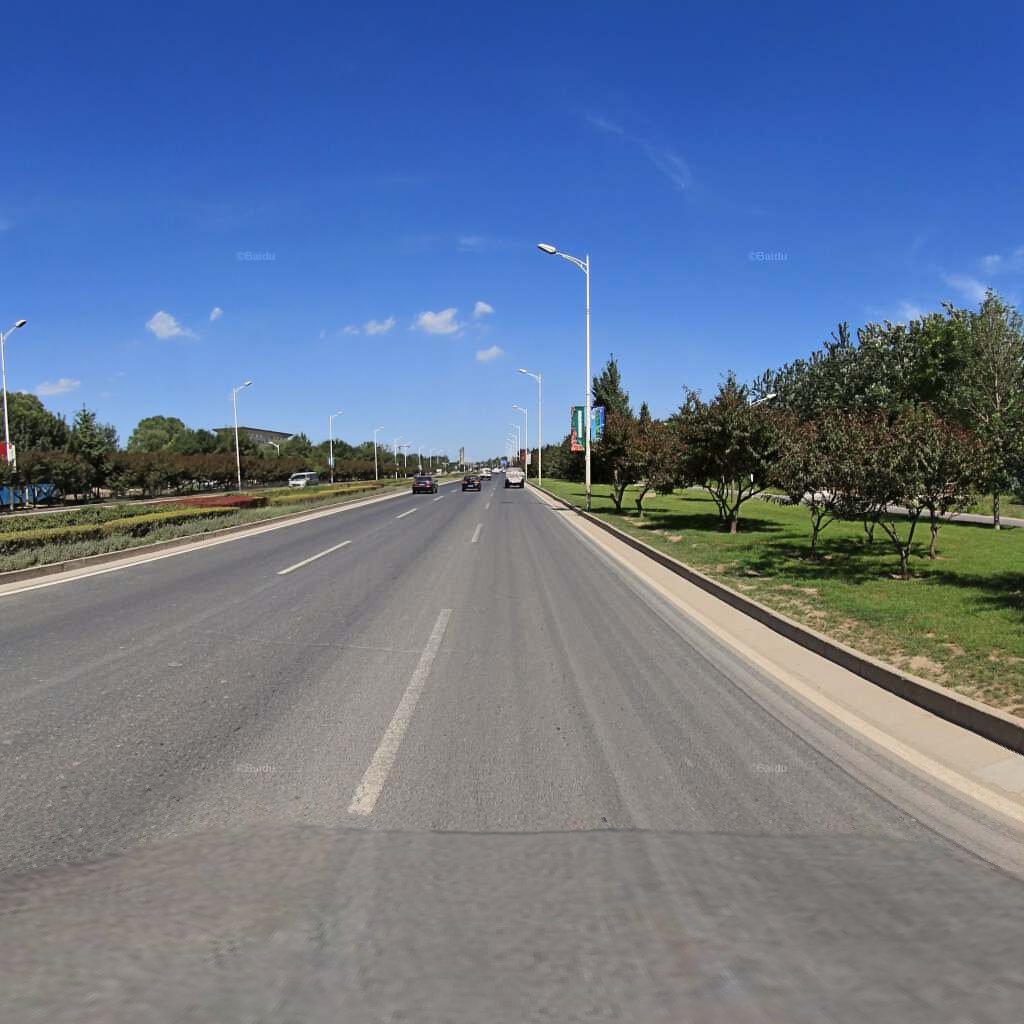
Region: Haidian
Road damage annotations: transverse crack